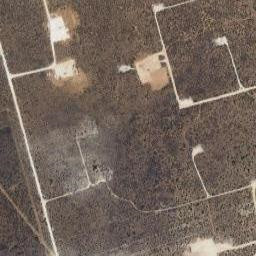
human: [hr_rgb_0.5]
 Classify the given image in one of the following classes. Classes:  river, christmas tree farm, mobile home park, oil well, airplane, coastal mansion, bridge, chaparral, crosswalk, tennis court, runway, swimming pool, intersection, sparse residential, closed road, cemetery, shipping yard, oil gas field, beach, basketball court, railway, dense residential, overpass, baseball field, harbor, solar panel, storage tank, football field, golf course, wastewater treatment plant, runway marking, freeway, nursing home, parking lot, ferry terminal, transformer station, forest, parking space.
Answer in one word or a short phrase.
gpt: oil gas field